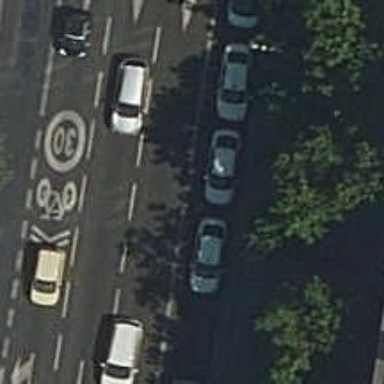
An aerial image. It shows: Taxi stand.